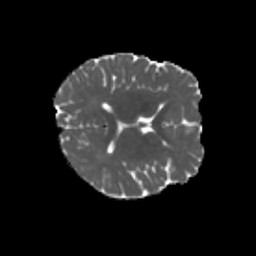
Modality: MD
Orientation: axial
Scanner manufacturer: siemens
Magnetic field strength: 3 T
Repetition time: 4.16 s
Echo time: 0.0806 s